Aerial crown-view tile of a tropical tree (Barro Colorado Island, Panama), acquired 20240716:
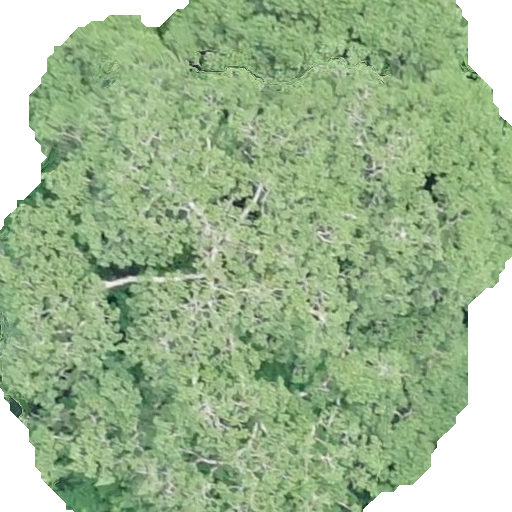
Species: Sterculia apetala
GBIF accepted scientific name: Sterculia apetala
Crown area: 397.116 m²